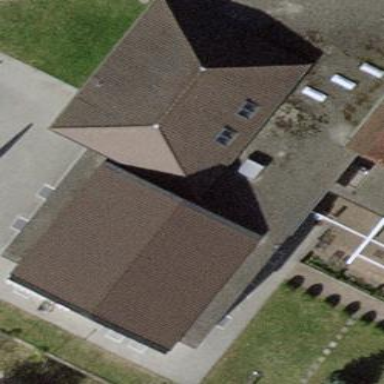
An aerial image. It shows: Church which is place of worship.